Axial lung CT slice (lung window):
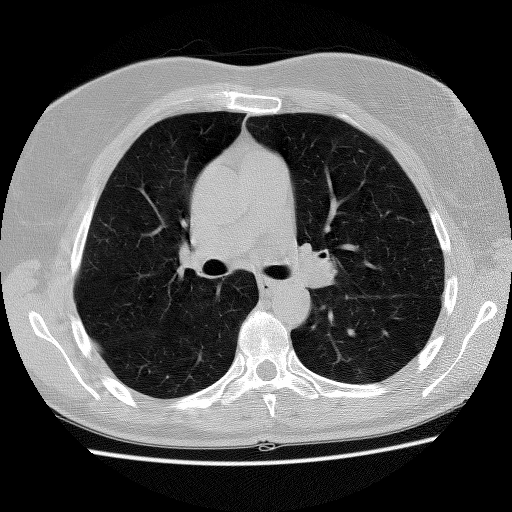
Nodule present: no